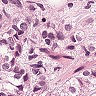
Metastatic tissue present: yes